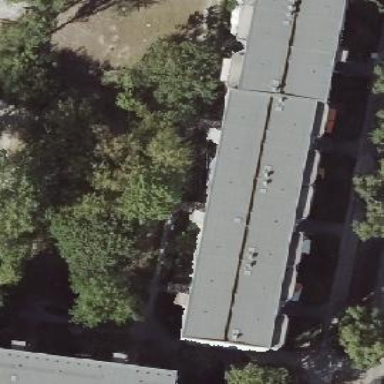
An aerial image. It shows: Apartment building with flat roof.